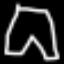
Label: pants